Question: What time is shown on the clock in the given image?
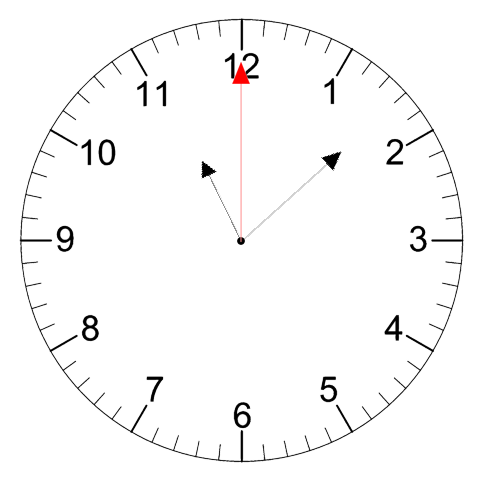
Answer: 11:08:00